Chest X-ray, PA view. Patient: 57 years old, sex F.
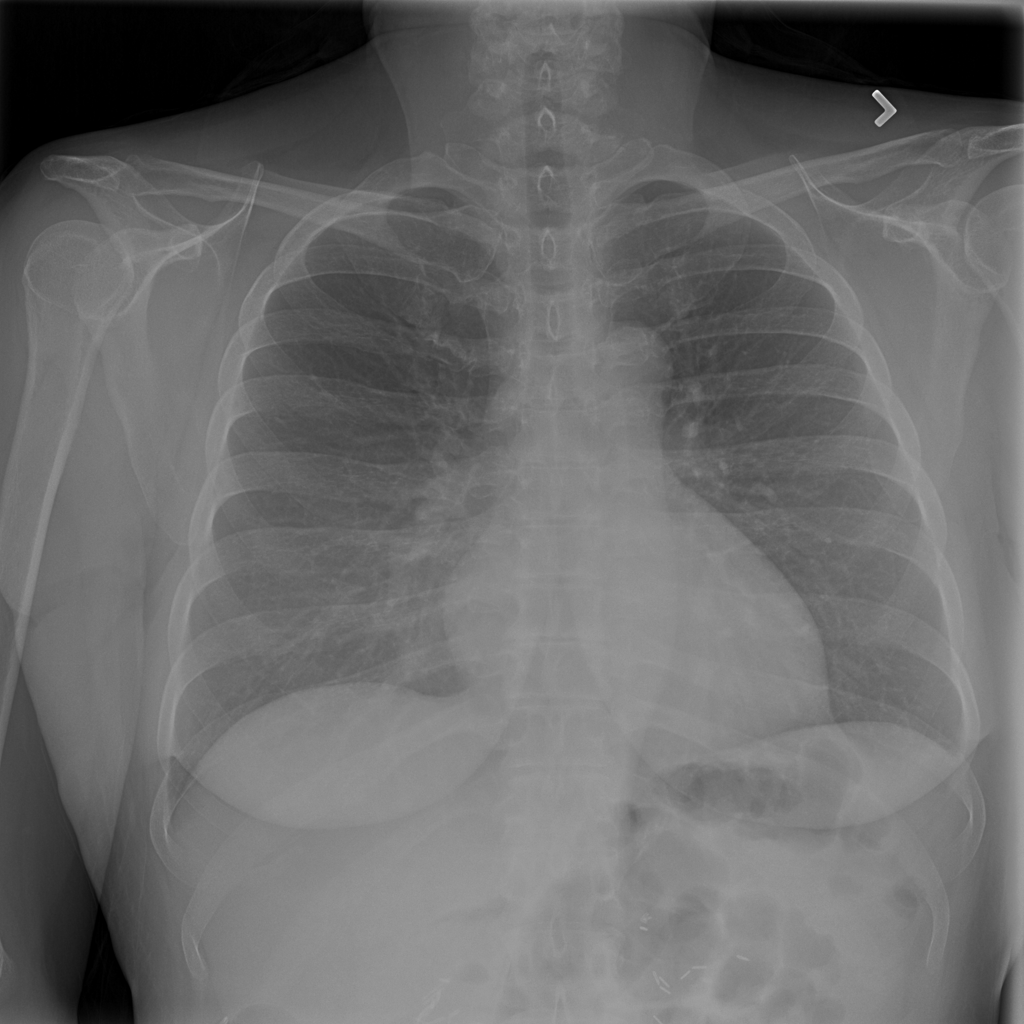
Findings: No Finding